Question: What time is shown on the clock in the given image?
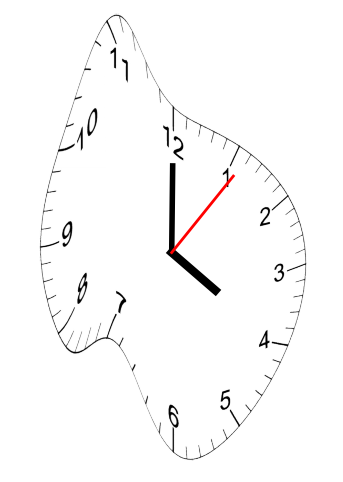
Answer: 04:00:06